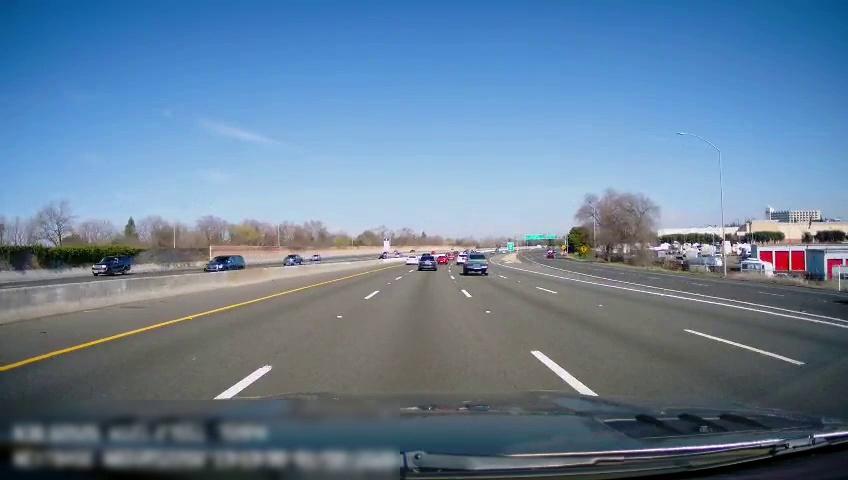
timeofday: Day
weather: Sunny
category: Drivable Space
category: Vehicles | SUV
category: Vehicles | SUV
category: Vehicles | Car
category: Vehicles | Truck
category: Drivable Space
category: Vehicles | SUV
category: Vehicles | Truck
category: Vehicles | Car
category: Vehicles | Car
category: Vehicles | Car
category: Lanes | Opposite Lane
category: Lanes | Alternate Lane
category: Lanes | Alternate Lane
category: Lanes | Alternate Lane
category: Lanes | Alternate Lane
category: Lanes | Alternate Lane
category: Lanes | Current Lane
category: Lanes | Current Lane
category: Lanes | Alternate Lane
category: Traffic | Signs
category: Traffic | Signs